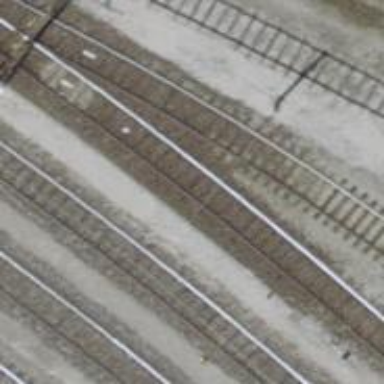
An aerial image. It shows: Yard with single rail track. The railway track is electrified with contact line for service purposes.